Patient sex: M
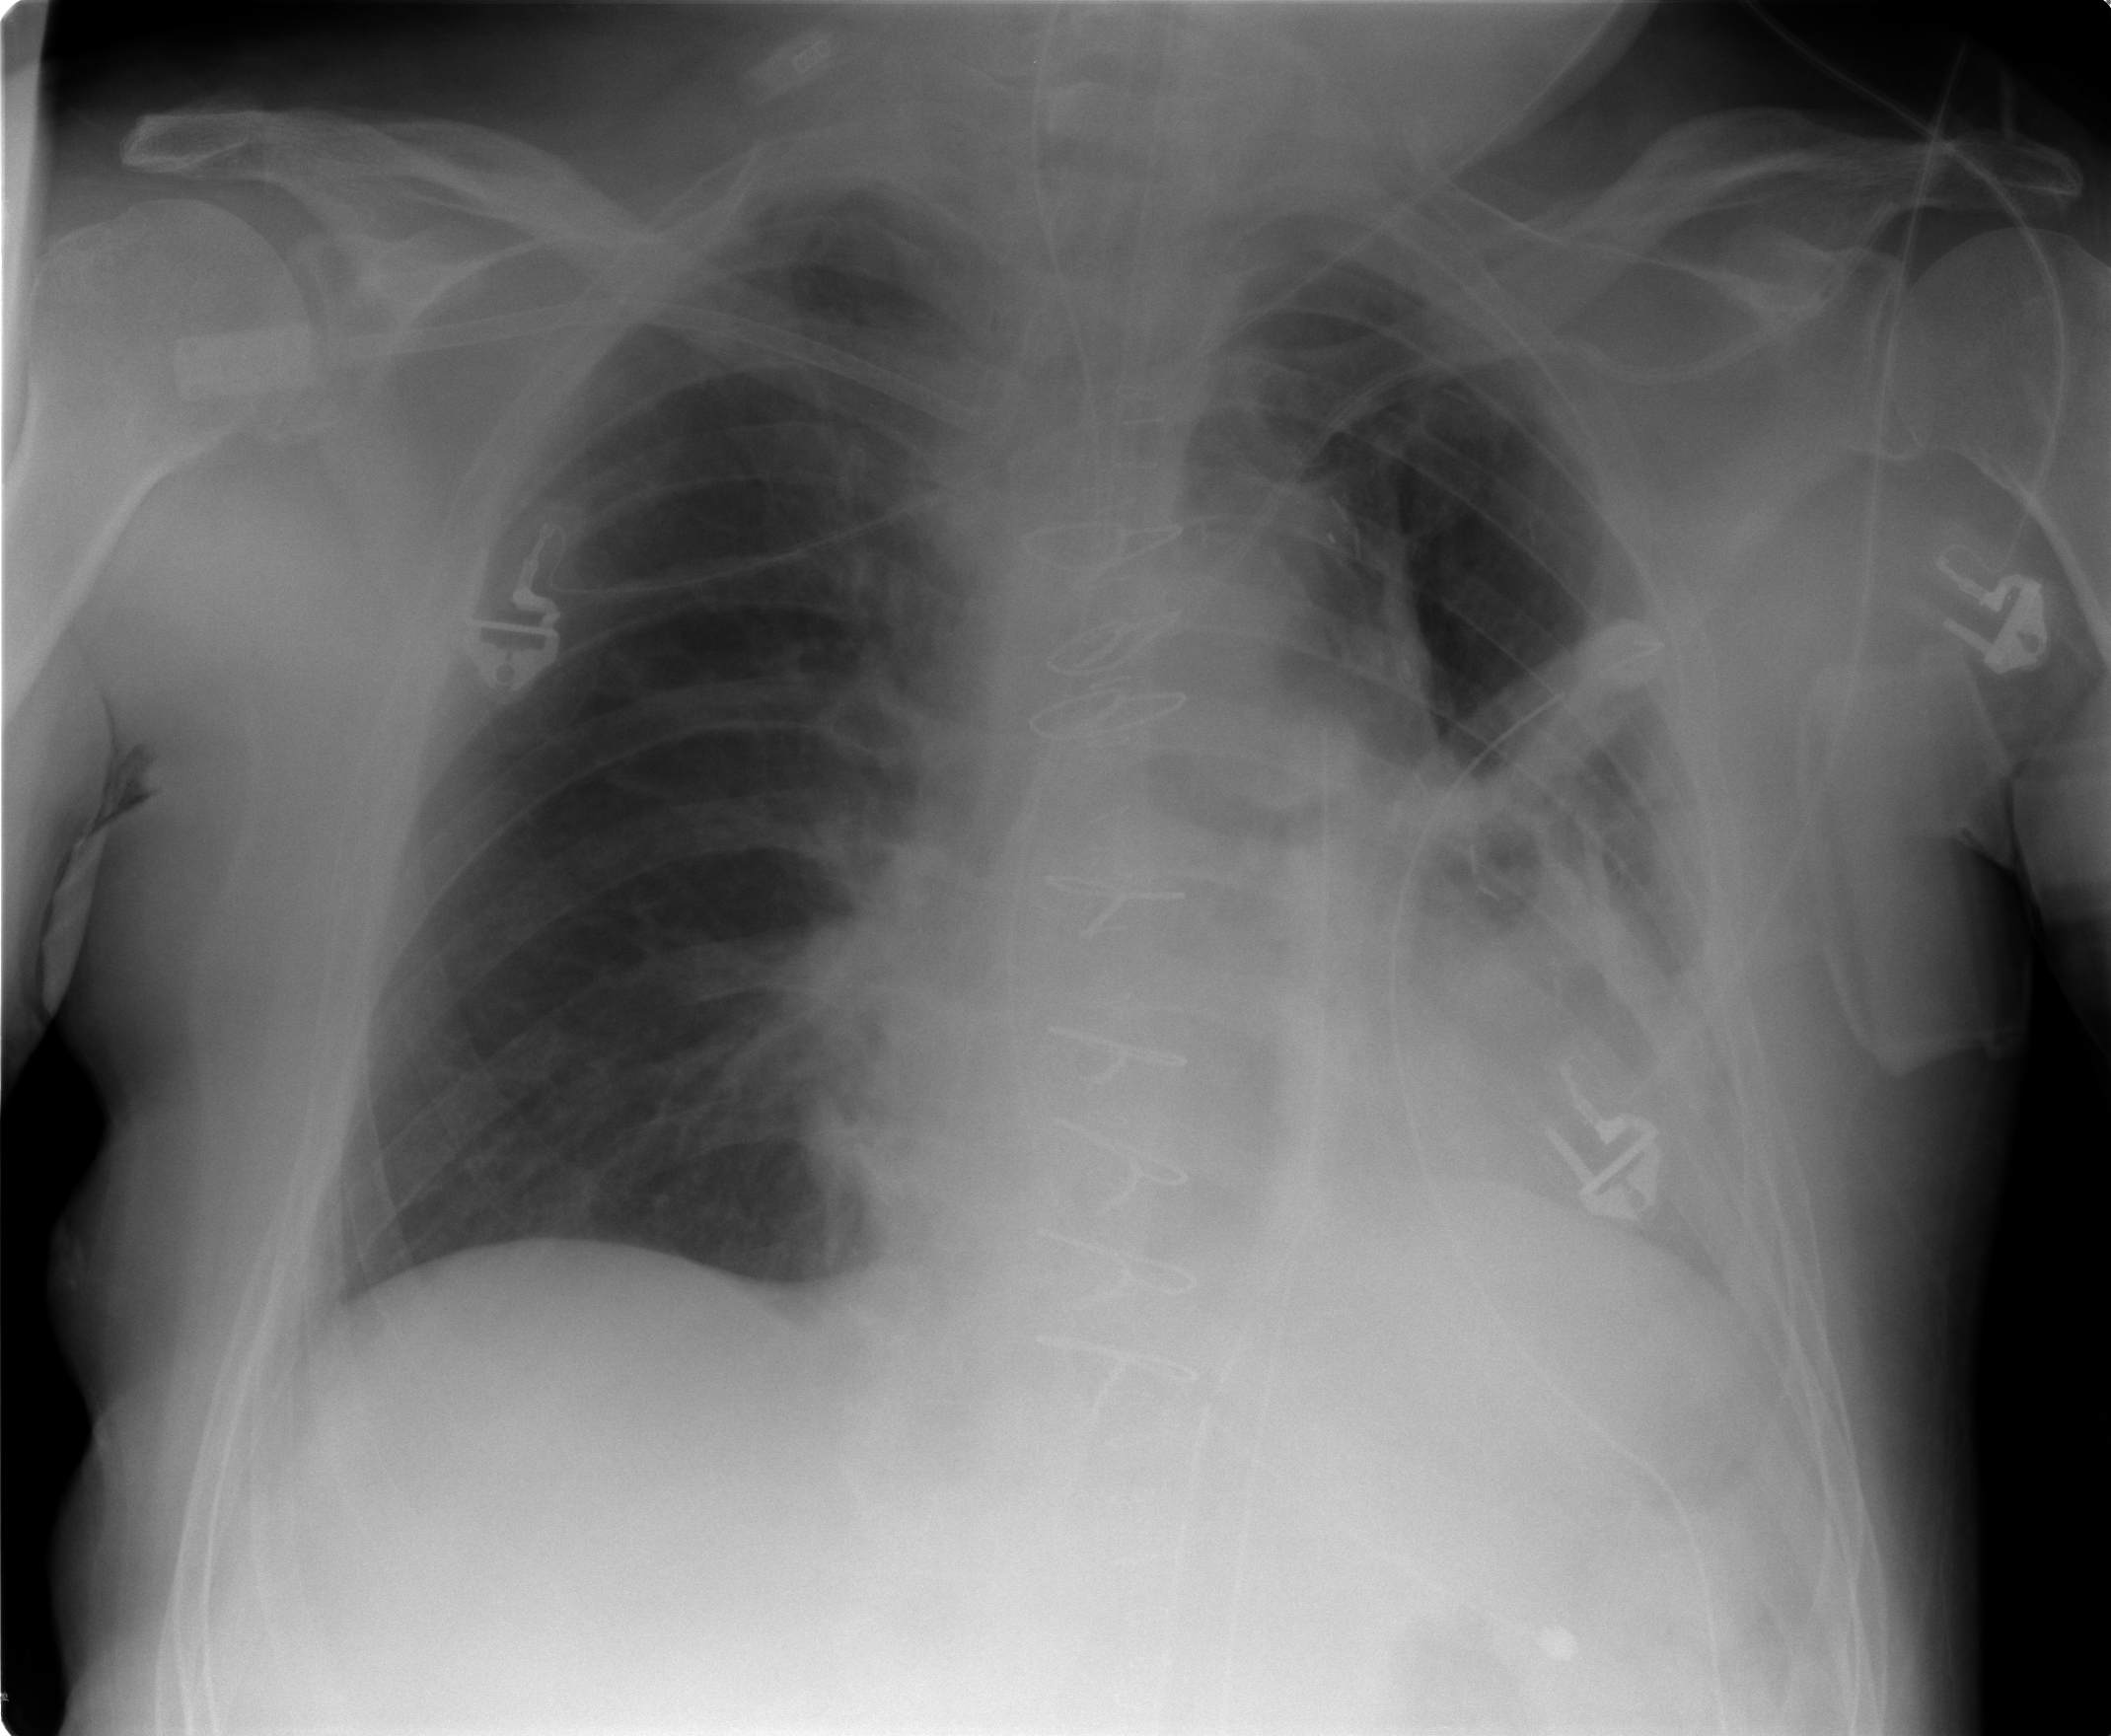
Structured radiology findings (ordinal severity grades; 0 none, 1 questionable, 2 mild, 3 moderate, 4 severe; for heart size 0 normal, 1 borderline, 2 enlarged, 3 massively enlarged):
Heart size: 1
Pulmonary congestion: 1
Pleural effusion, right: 0
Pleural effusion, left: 2
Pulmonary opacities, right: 0
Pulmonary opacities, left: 0
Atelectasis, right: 0
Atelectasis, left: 3